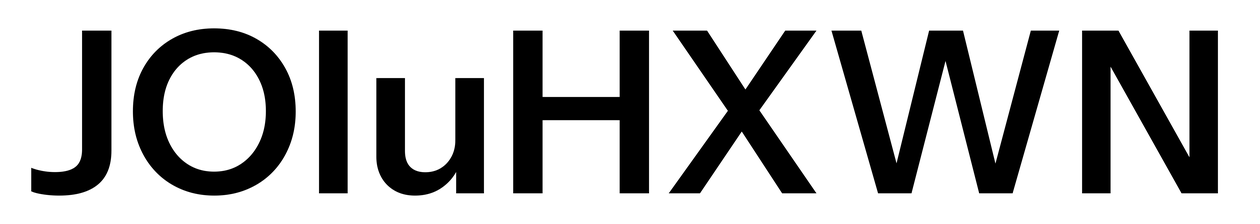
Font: InstrumentSans_SemiBold